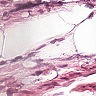
Metastatic tissue present: no